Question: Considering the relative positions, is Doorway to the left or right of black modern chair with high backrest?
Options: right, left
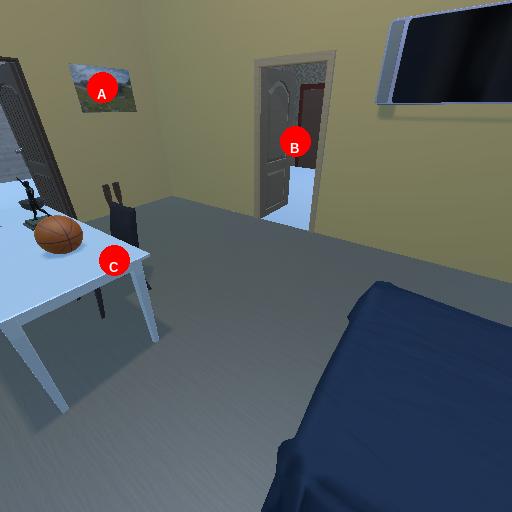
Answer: right